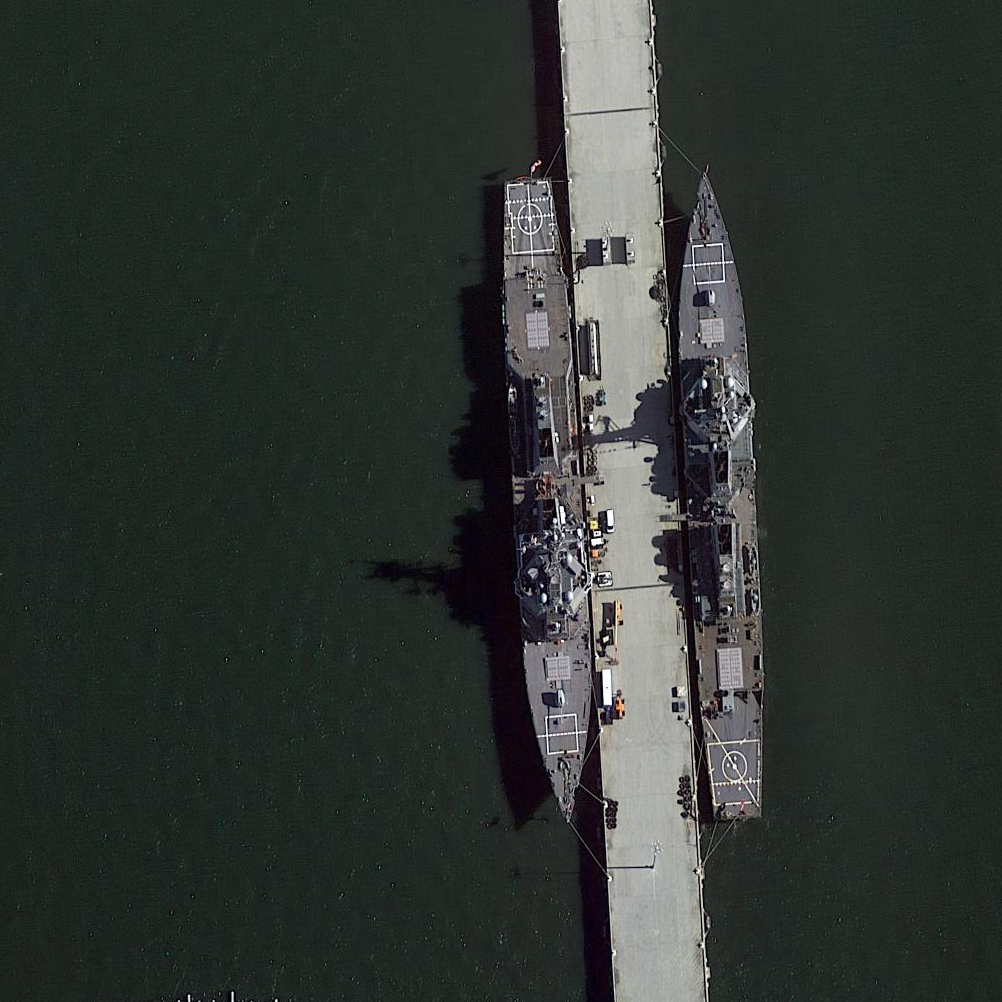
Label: destroyer